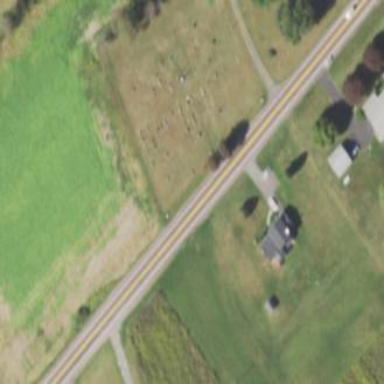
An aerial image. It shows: Cemetery.